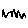
Label: zigzag